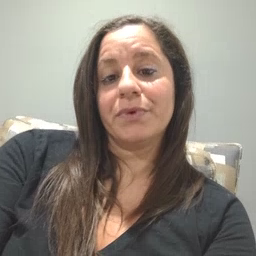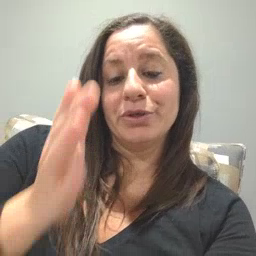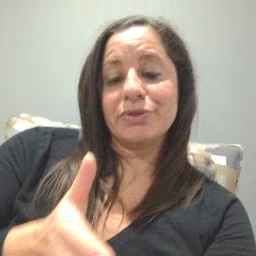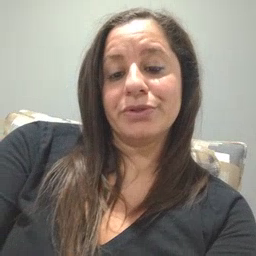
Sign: person